Aerial crown-view tile of a tropical tree (Barro Colorado Island, Panama), acquired 20241014:
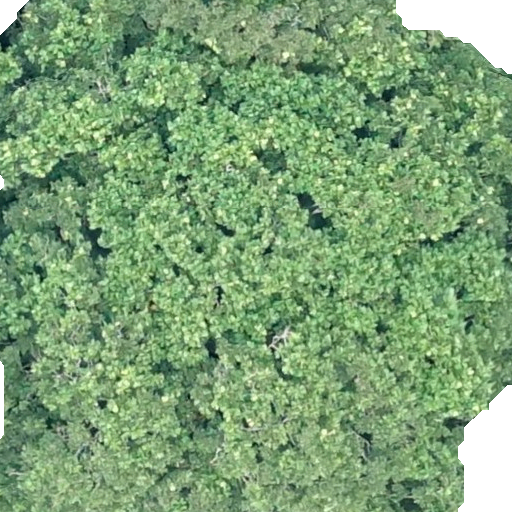
Species: Dipteryx oleifera
GBIF accepted scientific name: Dipteryx oleifera
Crown area: 512.272 m²